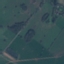
Land use / land cover class: Pasture